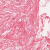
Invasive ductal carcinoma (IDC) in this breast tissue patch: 0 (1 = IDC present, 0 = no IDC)